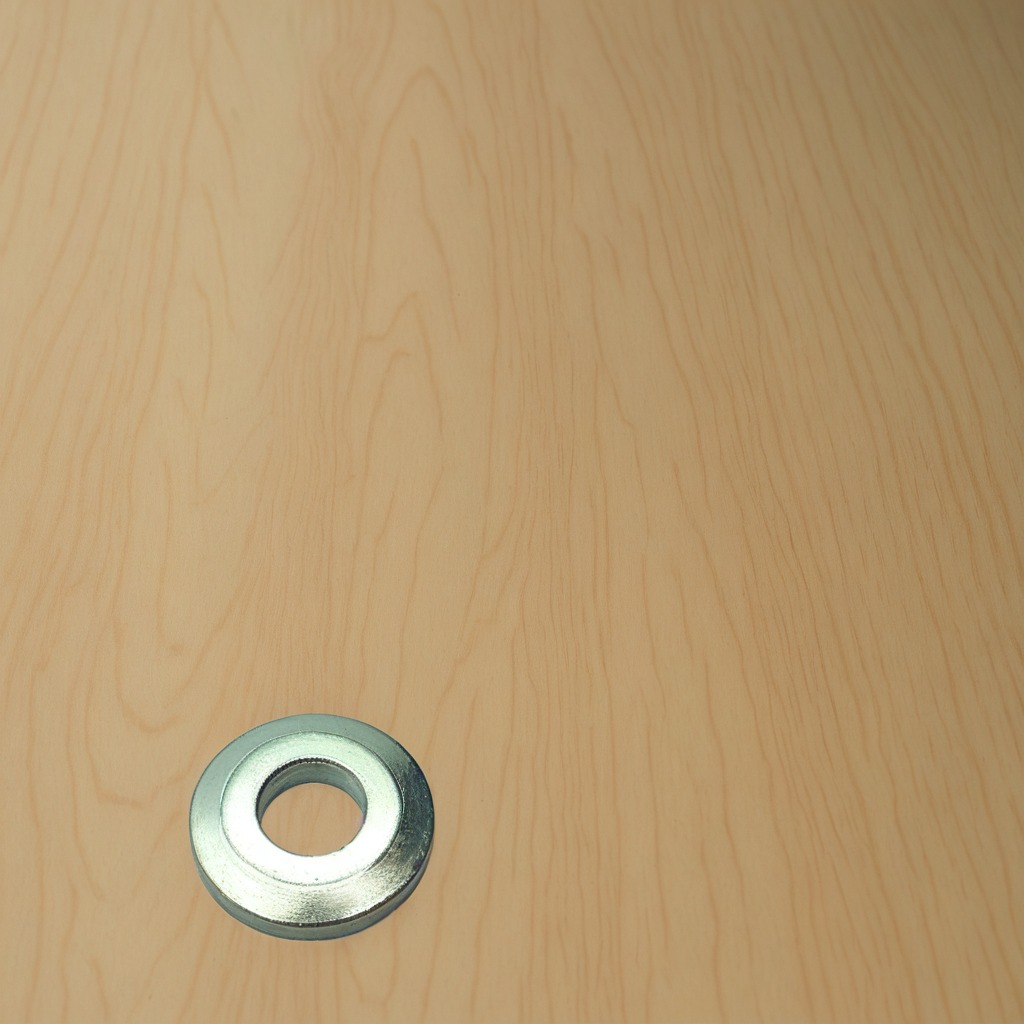
A flat metal washer lying on a plywood surface in a paint workshop lit by afternoon window light.